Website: walmart
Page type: billing-address
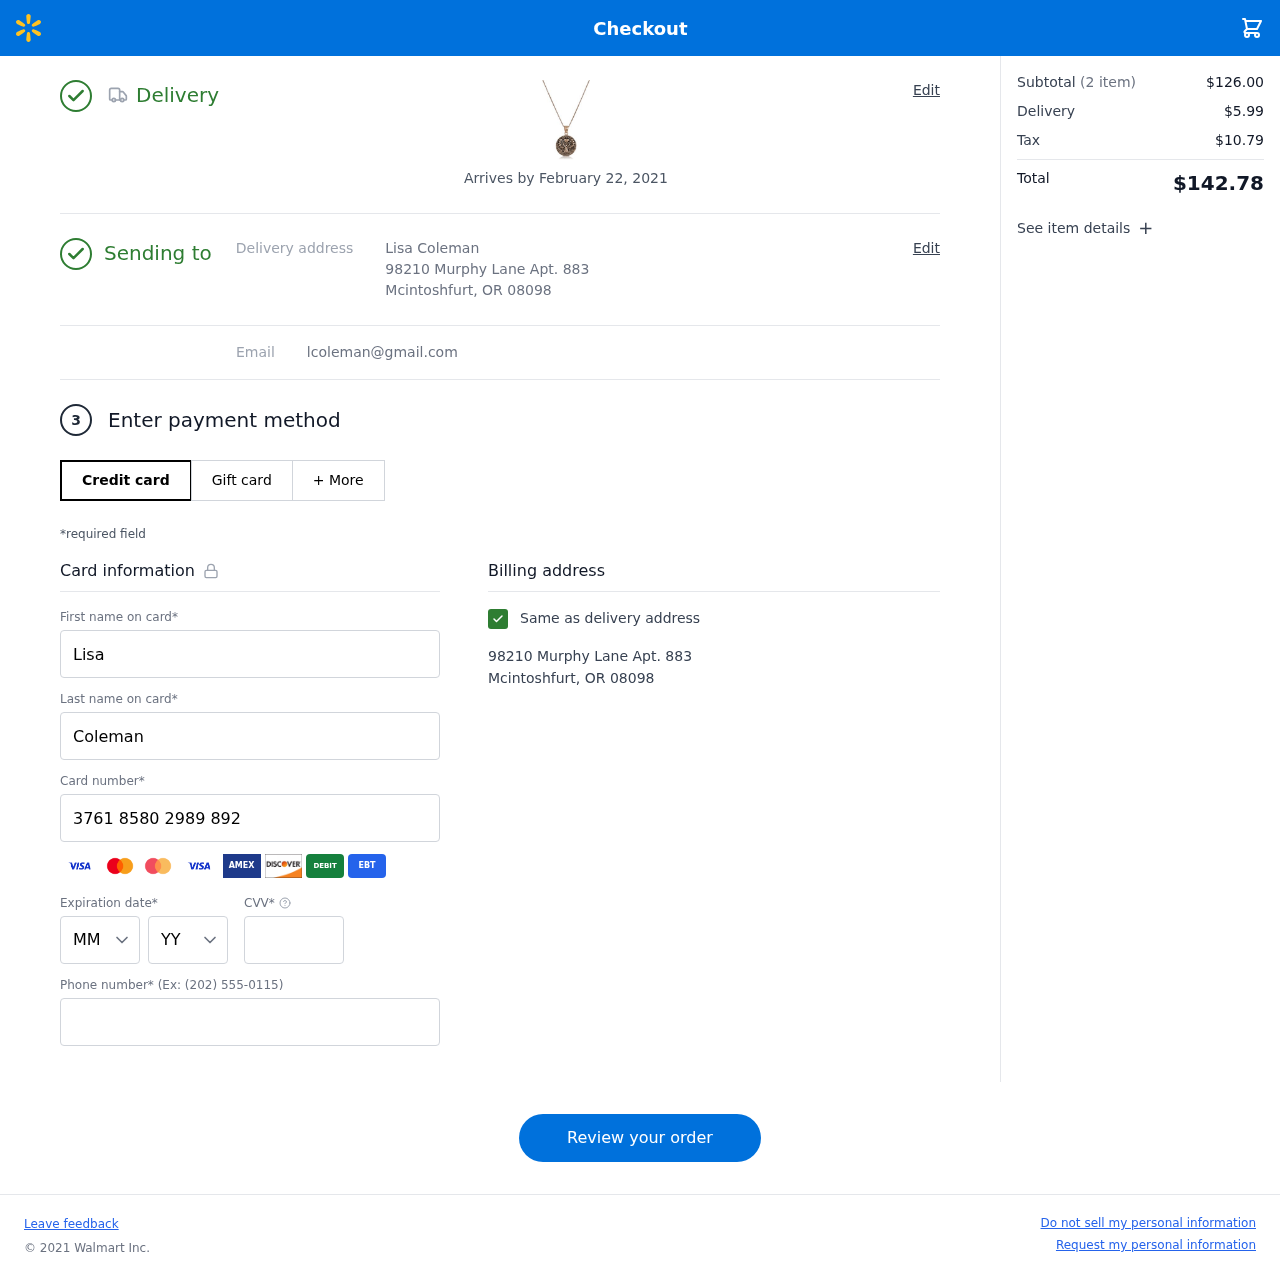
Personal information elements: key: PII_CARD_CVV
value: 1624
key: PII_CARD_EXPIRY_MONTH
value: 02
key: PII_CARD_EXPIRY_YEAR
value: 26
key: PII_CARD_NUMBER
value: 3761 8580 2989 892
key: PII_EMAIL
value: lcoleman@gmail.com
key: PII_FIRSTNAME
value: Lisa
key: PII_FULLNAME
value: Lisa Coleman
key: PII_LASTNAME
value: Coleman
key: PII_PHONE
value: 8016372895
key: PII_STREET
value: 98210 Murphy Lane Apt. 883
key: PII_CITY_STATE_ZIP
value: Mcintoshfurt, OR 08098
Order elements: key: ORDER_DELIVERY_DATE
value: Arrives by February 22, 2021
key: ORDER_NUM_ITEMS
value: (2 item)
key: ORDER_SUBTOTAL
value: $126.00
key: ORDER_SHIPPING_COST
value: $5.99
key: ORDER_TAX
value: $10.79
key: ORDER_TOTAL
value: $142.78